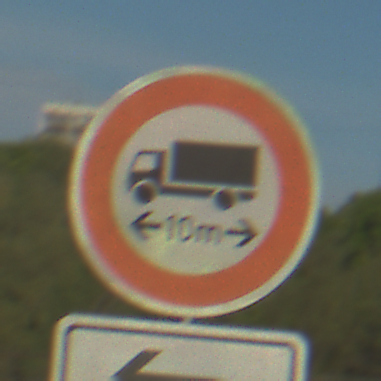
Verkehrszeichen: TatsaechlicheLaenge
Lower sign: RichtungsangabeDurchPfeile2
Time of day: MorningAfternoon
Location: Outdoor (Suburban)
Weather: PartlyCloudy
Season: NotSpecified
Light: Natural